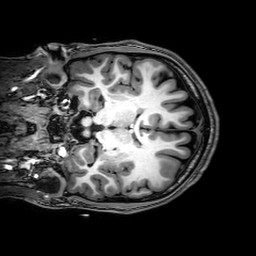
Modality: T1w
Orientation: coronal
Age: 21
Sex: male
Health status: healthy
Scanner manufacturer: philips
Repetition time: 0.008184 s
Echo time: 0.00375 s